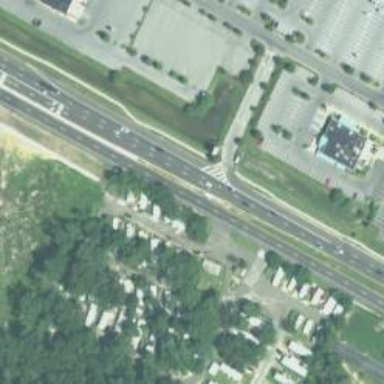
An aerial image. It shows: Trunk link highway.